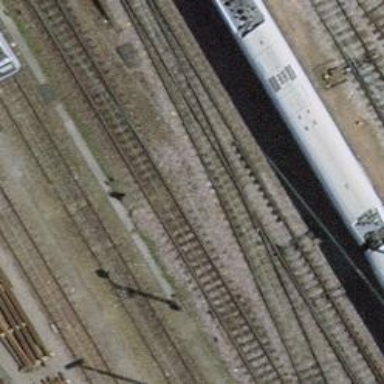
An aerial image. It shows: Railway with electrified contact lines.